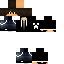
A male human skin with dark skin, wearing brown long hair dressed in a blue hoodie and black jeans, featuring a closed mouth.